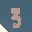
Label: 3